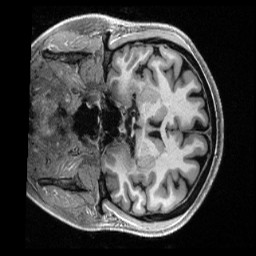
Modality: T1w
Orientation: coronal
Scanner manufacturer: siemens
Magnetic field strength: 3 T
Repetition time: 2.5 s
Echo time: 0.00231 s